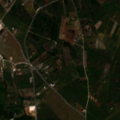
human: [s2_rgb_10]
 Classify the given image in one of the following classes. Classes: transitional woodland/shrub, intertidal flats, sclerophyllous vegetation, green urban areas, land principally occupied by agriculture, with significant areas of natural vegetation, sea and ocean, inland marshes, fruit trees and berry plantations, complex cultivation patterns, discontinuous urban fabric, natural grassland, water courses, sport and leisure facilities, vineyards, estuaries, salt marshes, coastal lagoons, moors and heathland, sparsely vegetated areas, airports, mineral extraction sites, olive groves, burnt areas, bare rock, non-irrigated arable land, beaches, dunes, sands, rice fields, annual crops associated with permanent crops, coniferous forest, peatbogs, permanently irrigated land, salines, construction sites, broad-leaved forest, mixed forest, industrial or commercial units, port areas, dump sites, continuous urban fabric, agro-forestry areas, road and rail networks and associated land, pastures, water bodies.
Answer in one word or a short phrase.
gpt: vineyards, complex cultivation patterns, land principally occupied by agriculture, with significant areas of natural vegetation